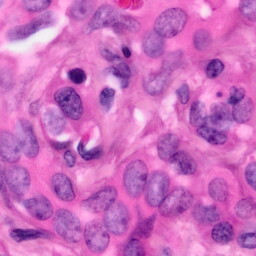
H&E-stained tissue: Pancreatic